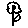
Label: flower